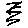
Label: zigzag